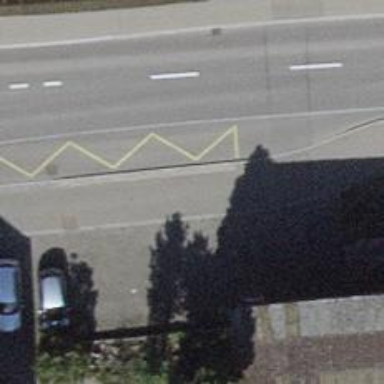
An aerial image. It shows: Bus stop with platform for public transport.